Question: An image that I'm using for the background of a website is getting positioned to just the center of the page.
The screenshot for what I'm explaining is as follows:

Why is the black space on the right and left of the image present?
The CSS for the following is:
'''
body {
background: black url('http://unsplash.s3.amazonaws.com/batch%209/johnny-lam-connect.jpg')no-repeat 50% 100%;
}
'''
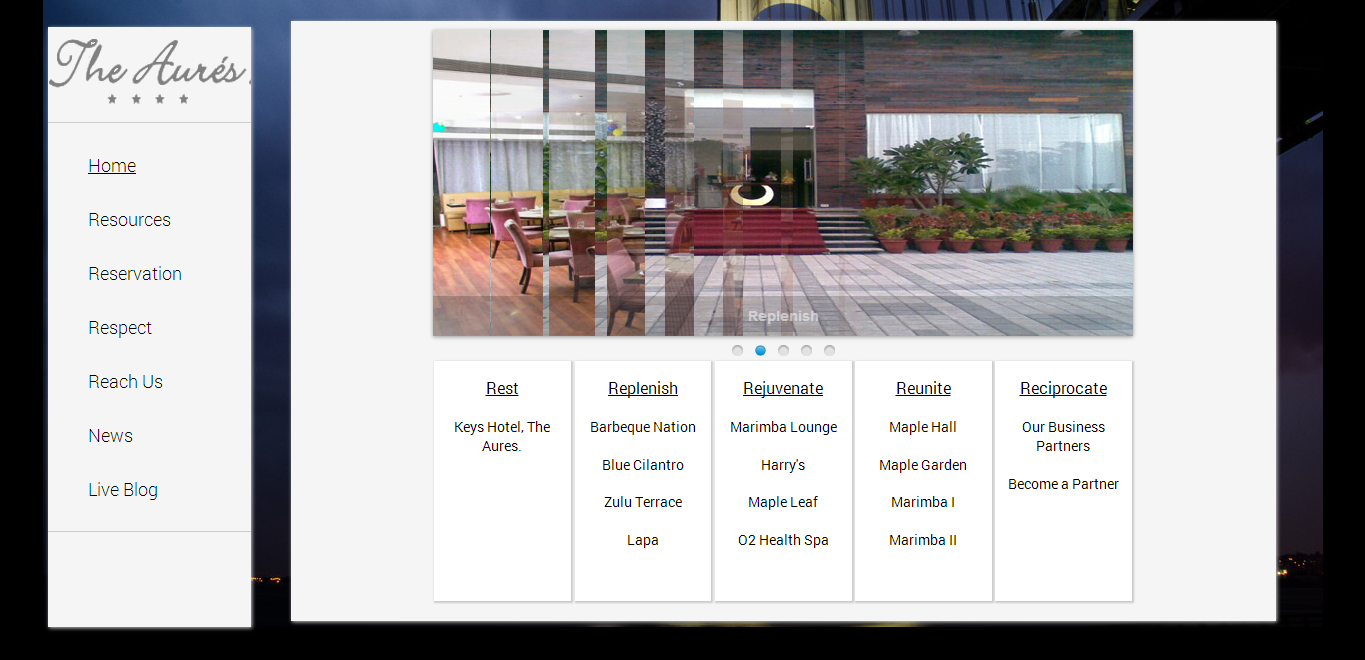
Answer: It would appear that your background image isn't big enough to cover the space of your window size. As a result, the 'black' background color you're also providing is being seen on the areas where your image can't cover.
I'd be tempted to try the following:
'''
body {
background-image: url('http://unsplash.s3.amazonaws.com/batch%209/johnny-lam-connect.jpg');
background-position: center;
background-size: cover;
}
'''
This will ensure your background image covers the 'body' of your HTML. More info <URL>.